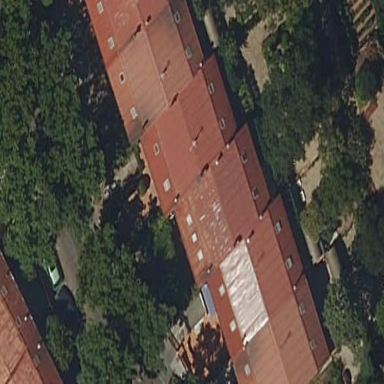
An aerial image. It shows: Terrace building.